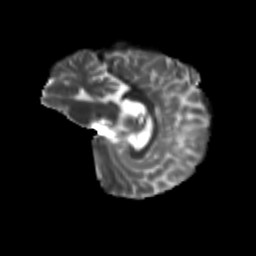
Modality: T2w
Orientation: sagittal
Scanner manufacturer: siemens
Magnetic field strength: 3 T
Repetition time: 9.2 s
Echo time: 0.084 s